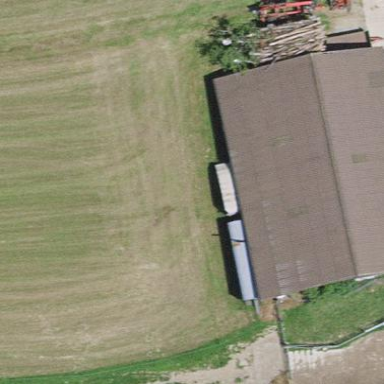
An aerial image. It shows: Rural barn.